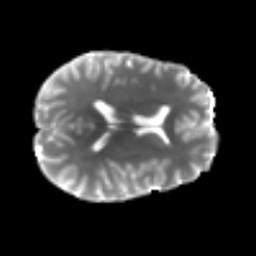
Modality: T2w
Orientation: axial
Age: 29
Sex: female
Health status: ill
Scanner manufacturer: siemens
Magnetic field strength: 3 T
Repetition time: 6.5 s
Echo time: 0.062 s